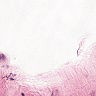
Metastatic tissue present: no